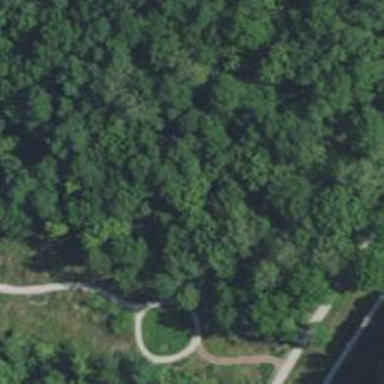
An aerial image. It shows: Footway with excellent trail visibility.